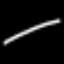
Label: line